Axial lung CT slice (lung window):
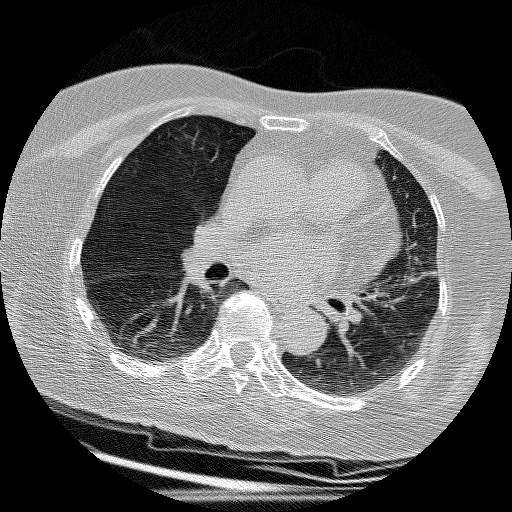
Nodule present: no